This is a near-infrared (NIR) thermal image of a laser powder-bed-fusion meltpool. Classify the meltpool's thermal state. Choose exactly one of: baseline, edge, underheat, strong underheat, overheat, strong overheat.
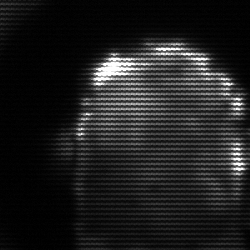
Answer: baseline